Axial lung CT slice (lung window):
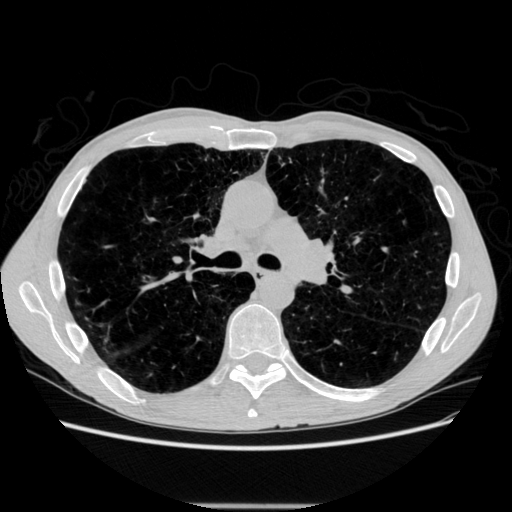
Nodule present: no